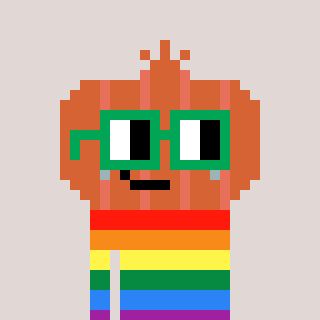
a pixel art character with square green glasses, a onion-shaped head and a grayscale-colored body on a warm background